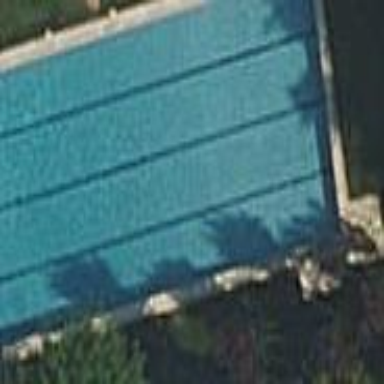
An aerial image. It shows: Swimming pool located in leisure land.